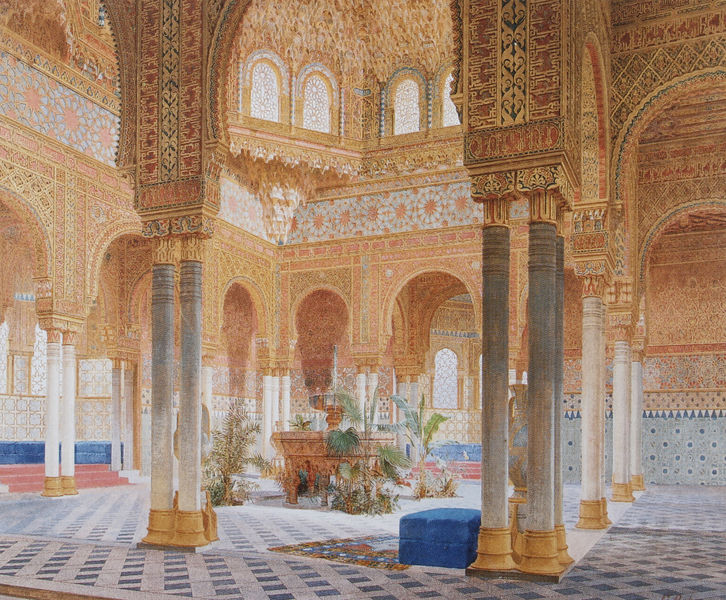
Titel: Innenansicht des nicht ausgeführten Maurischen Saals ("Kubba") bei Linderhof
Künstler: Georg Dehn
Schlagwörter: blau, weiß, aquarell, gelb, blumen, bunt, fenster, grau, hell, licht, marmor, orange, raum, schwarz, säule, säulen, tisch, zeichnung, gebäude, rot, schloss, beige, muster, ornament, teppich, architektur, innenraum, boden, gold, innen, pflanze, pflanzen, brunnen, rund, doppelsäule, springbrunnen, sitz, bogen, farbe, hocker, saal, rundbogen, kuppel, treppe, arch, arches, architecture, blue, chair, church, column, columns, court, cushion, fancy, hall, ornate, palace, pillows, red, stair, stairs, steps, stool, white, window, dekoration, bench, black, carpet, golden, green, grey, hallo, interior, painting, polster, room, seat, table, wall, windows, dekor, ornamente, verzierung, wandmalerei, decorative, flowers, pattern, patterns, rug, brown, floor, palm, plant, stufen, marmoriert, halle, bögen, grrün, innenhof, gewölbe, moschee, orient, orientalisch, palast, fliesen, intensiv, kacheln, mosaik, altar, kapitelle, kathedrale, pantheon, arabisch, doppelsäulen, hellgrau, classical, greek, tree, building, house, water, palmen, leuchtend, light, plants, drawing, paper, prunk, decoration, color, dots, sitzkissen, arabien, planze, desk, glass, step, bright, kapitel, schloßß, design, dome, renaissance, courtyard, inscription, walls, sarkophag, ceiling, venice, fountain, art, colorful, ornaments, fliesenboden, blau weiß, geometric, prächtig, sall, maurisch, prunkvoll, borten, home, god, asian, paint, ferns, cold, oriental, arabic, islamic, kufic, mauren, ornamental, rich, wandfliesen, mosche, arcs, palms, open, arab, indian, orientalism, muslim, mosaic, geometry, elaborate, turkey, tiles, morocco, tile, granada, archs, inn, innner, kathedral, palmne, foliage, couch, byzantine, furniture, inside, collumns, vaulted, airy, tiled, colonnade, detailed, ceramics, s, splendid, pillars, orientalisch bunt, arched, post-colonial, muqarnas, mosiac, etruscan, chari, arabian, clerestory, 1001 nacht, middle east, relgious, patterned, algaen, mycenean, mongol, east, patterning, alhambra, mosque, lamo, motifs, serail, flesen, settee, skylights, ottoman, main court, mosaid, repeated, flor, superb, showy, pageantry, maharajah, rajastan, vegetative, zoomorphic, saracen, arabic arch, divan, medina, flore, lam, foutain, red steps, 'pillar, lampo